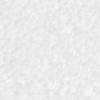
Label: no_change